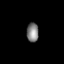
Tissue: lung
Cell type: T cells
Senescence score: 0.2433
Nuclear area (px): 227
Mean DAPI intensity: 126.392